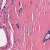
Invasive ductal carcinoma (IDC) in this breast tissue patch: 1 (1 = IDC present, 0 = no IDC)